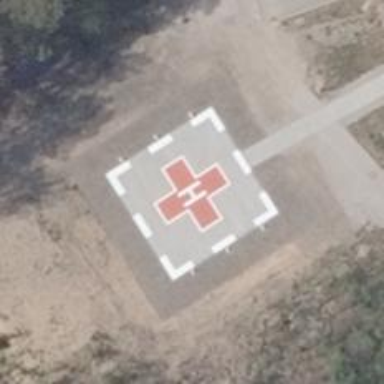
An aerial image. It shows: Image of helipad at airport.